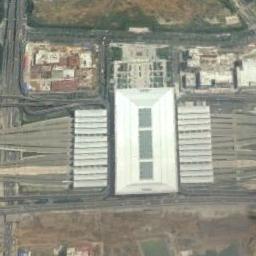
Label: railway_station